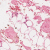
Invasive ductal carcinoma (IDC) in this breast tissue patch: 0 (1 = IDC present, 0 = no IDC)